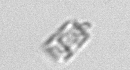
Label: Bacillariophyceae_morphotype1